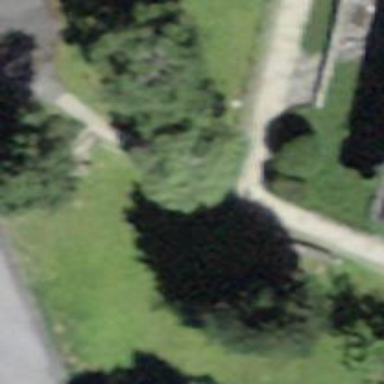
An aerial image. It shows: Path made of paving stones.